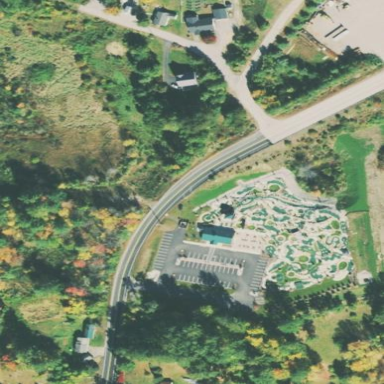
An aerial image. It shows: Miniature golf leisure land.